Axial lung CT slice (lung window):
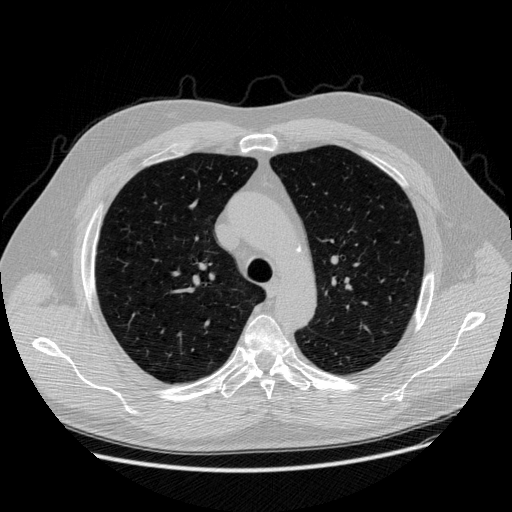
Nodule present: no